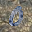
Label: 0